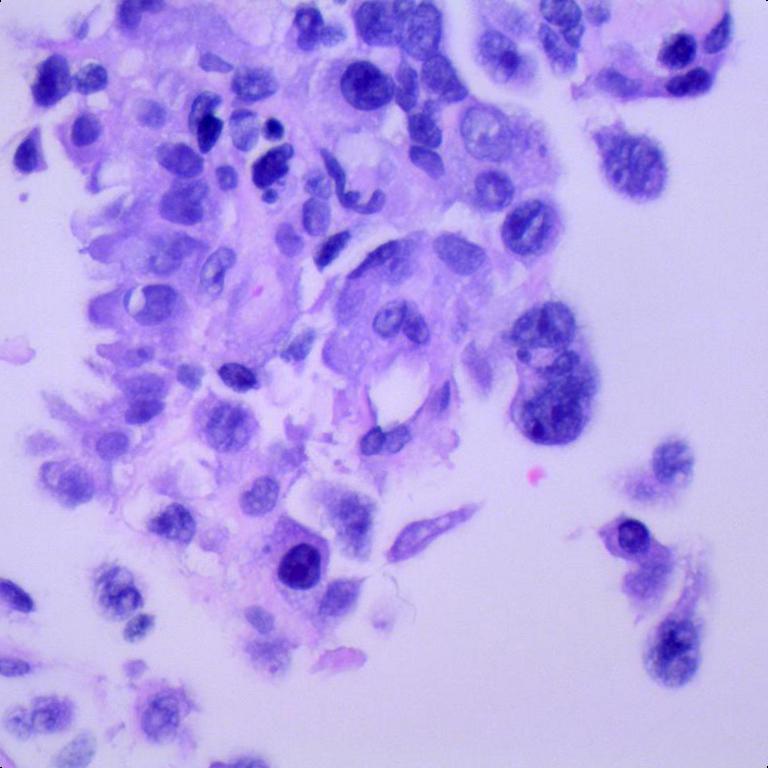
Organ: lung
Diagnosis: adenocarcinomas